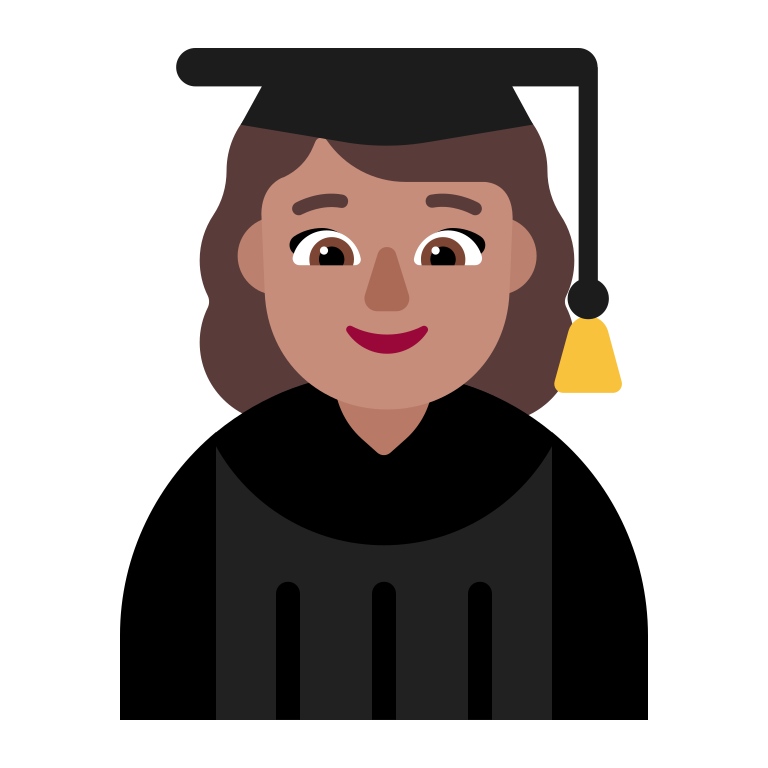
woman student flat